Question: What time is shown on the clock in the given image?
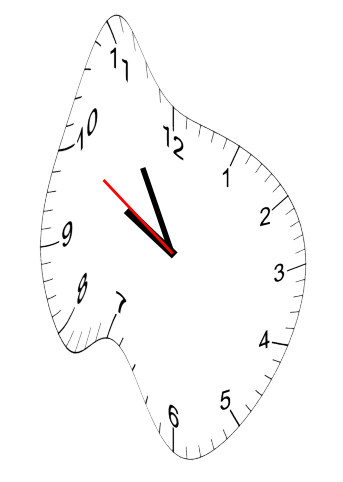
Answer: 09:54:50